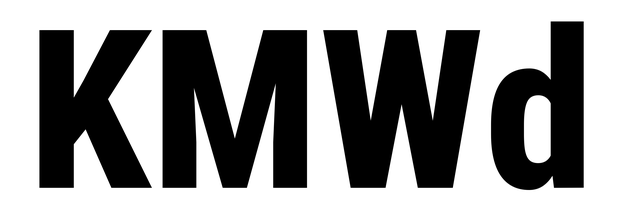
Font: Roboto_Condensed_ExtraBold